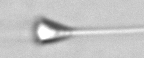
Label: Asterionellopsis_glacialis